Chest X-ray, PA view. Patient: 72 years old, sex F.
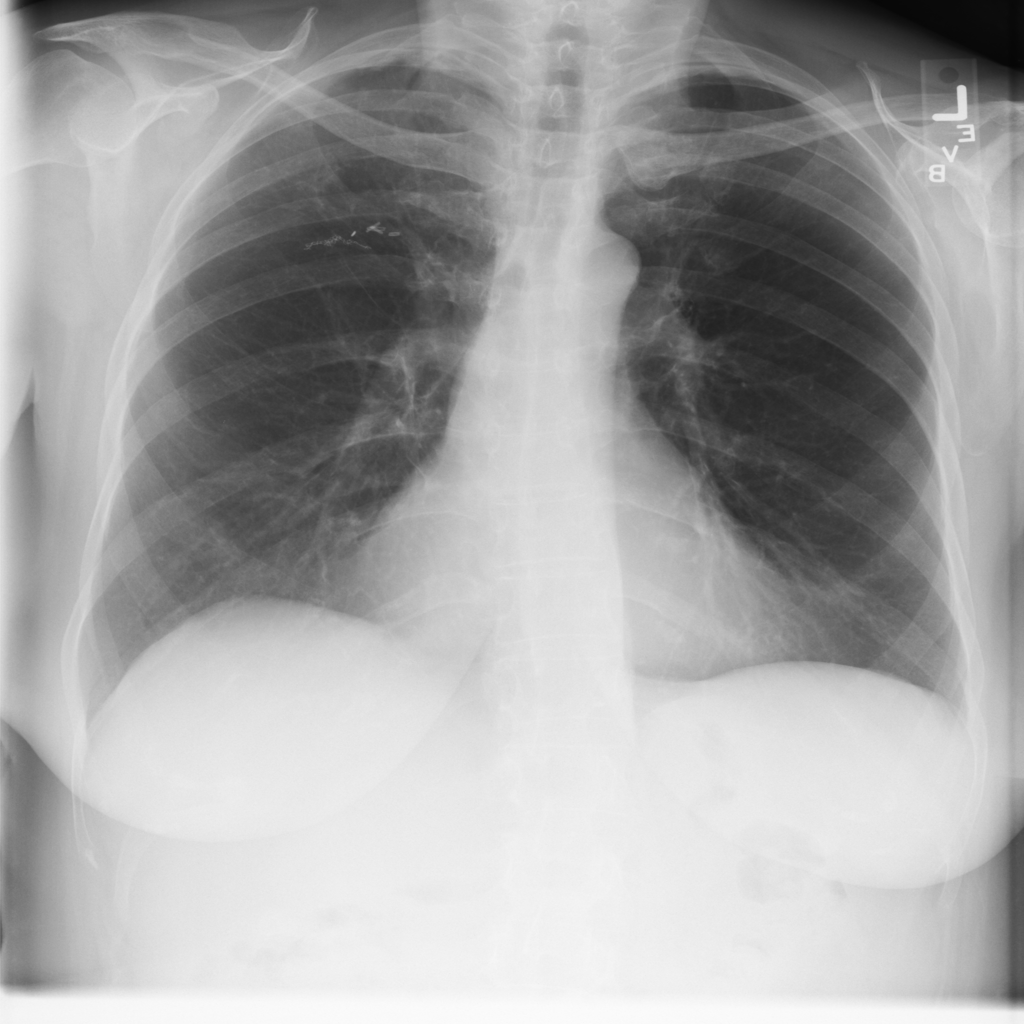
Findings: Infiltration